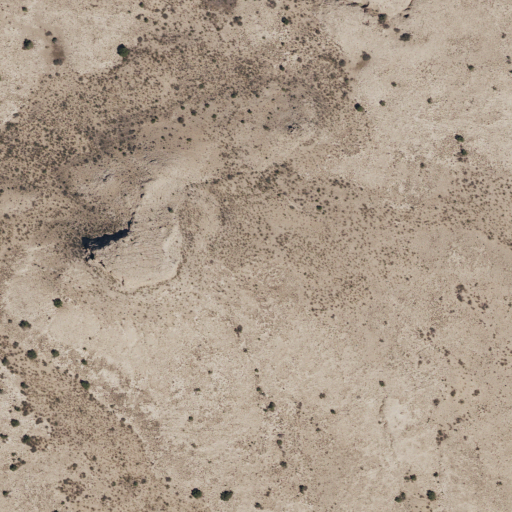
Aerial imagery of mountain in Texas named Cave Well Peak containing shrub and grassland